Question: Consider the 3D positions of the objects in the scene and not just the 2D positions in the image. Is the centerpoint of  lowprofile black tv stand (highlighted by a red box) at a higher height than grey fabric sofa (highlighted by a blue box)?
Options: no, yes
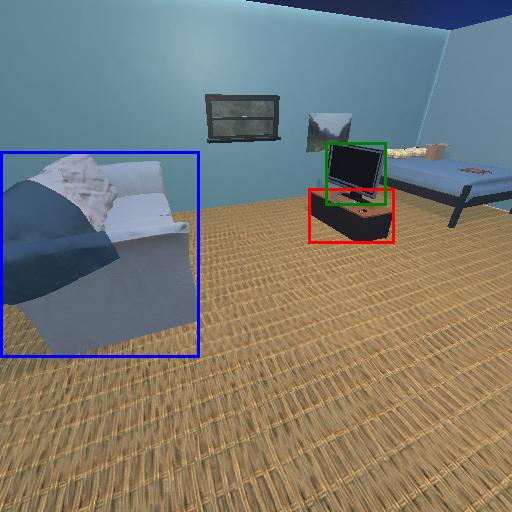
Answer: no